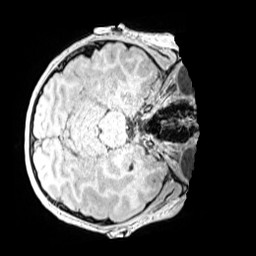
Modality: MP2RAGE
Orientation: axial
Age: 12
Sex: male
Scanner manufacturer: siemens
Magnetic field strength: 3 T
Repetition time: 4 s
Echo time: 0.00299 s